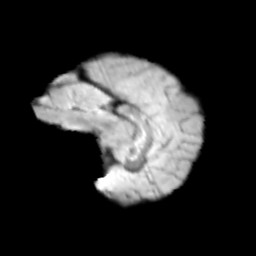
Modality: T2w
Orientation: sagittal
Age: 11
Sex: female
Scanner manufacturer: siemens
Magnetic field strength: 3 T
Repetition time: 3.8 s
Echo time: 0.07 s